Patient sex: F
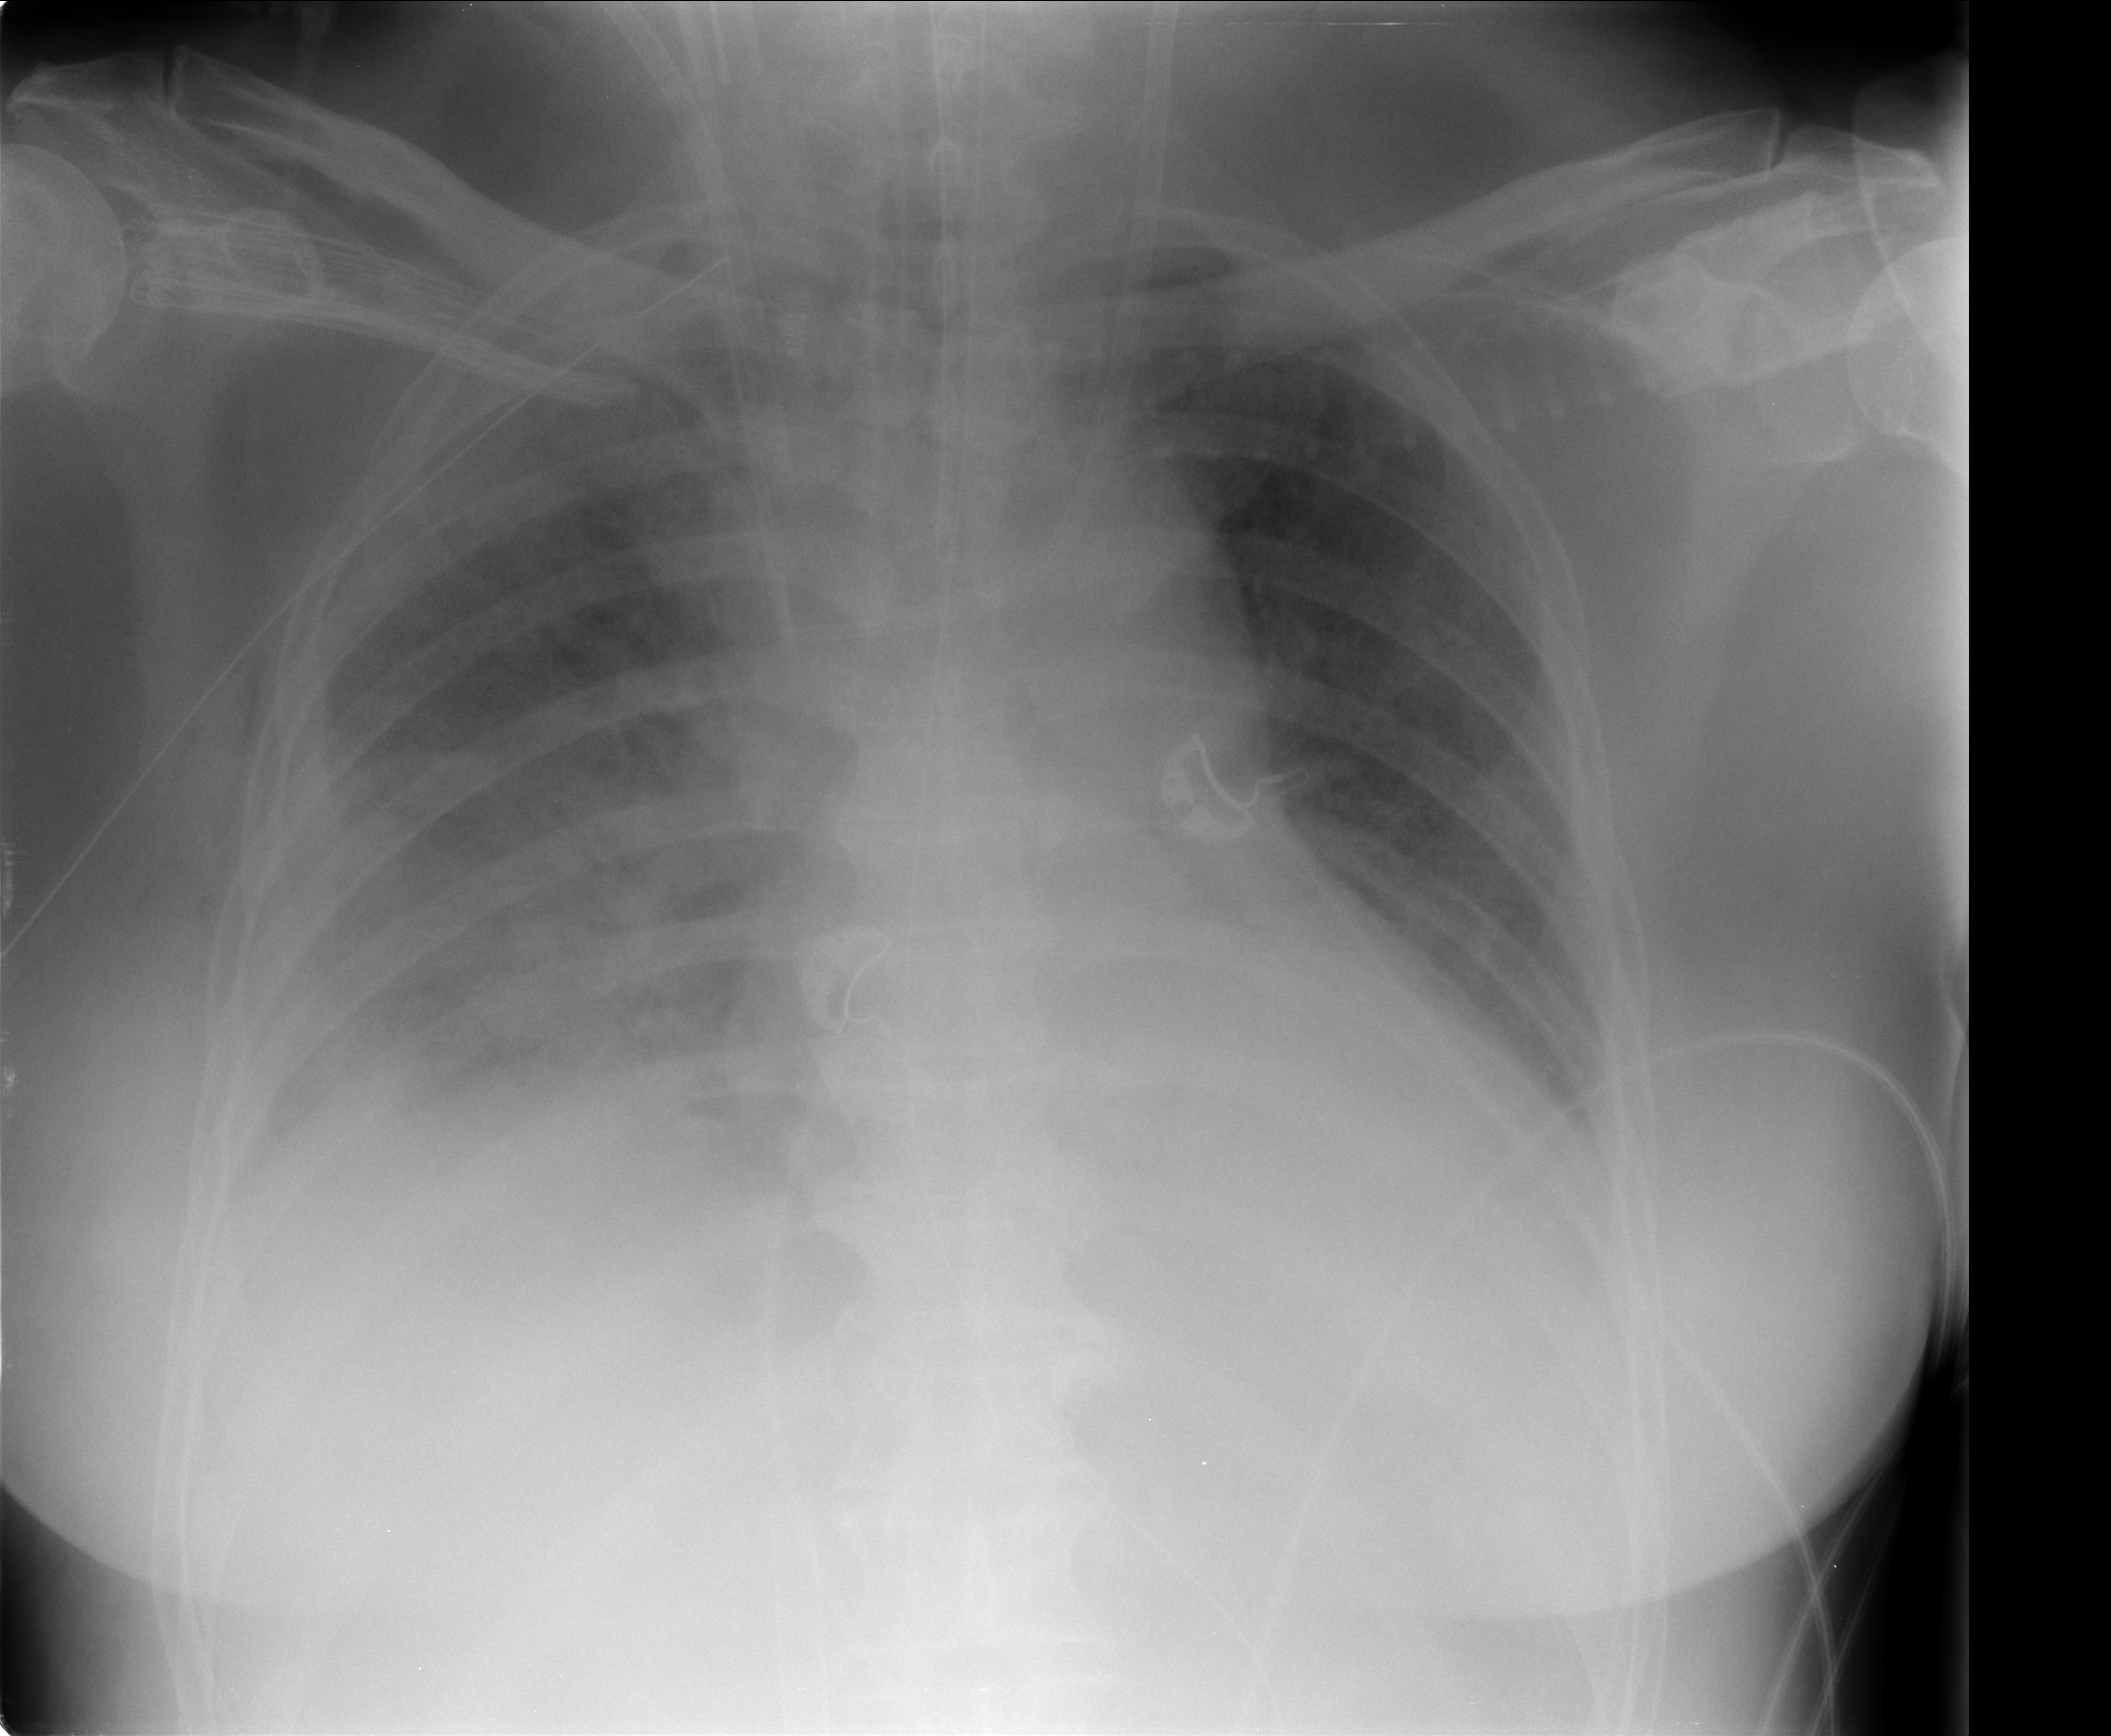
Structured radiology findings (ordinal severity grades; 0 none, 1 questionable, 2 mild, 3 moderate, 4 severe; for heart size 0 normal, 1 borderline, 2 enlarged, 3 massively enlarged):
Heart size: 1
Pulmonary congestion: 3
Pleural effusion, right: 2
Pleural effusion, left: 2
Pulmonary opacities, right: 4
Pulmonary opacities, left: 3
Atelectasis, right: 2
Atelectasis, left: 2